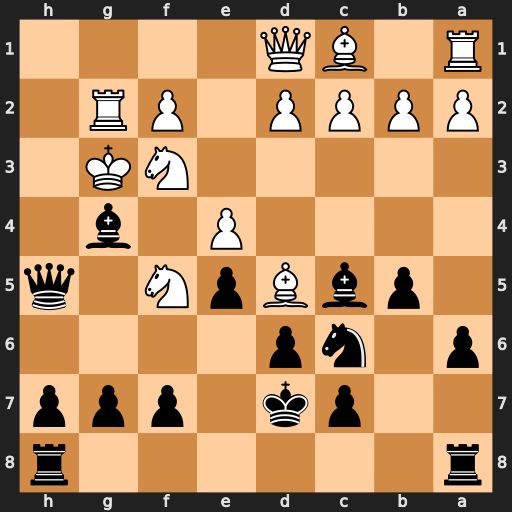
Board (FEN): r6r/2pk1ppp/p1np4/1pbBpN1q/4P1b1/5NK1/PPPP1PR1/R1BQ4
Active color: b
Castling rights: -
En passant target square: -
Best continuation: Qh3#